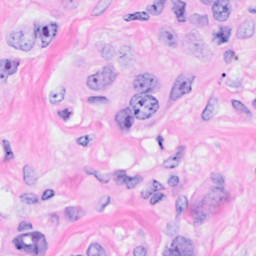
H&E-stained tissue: Breast